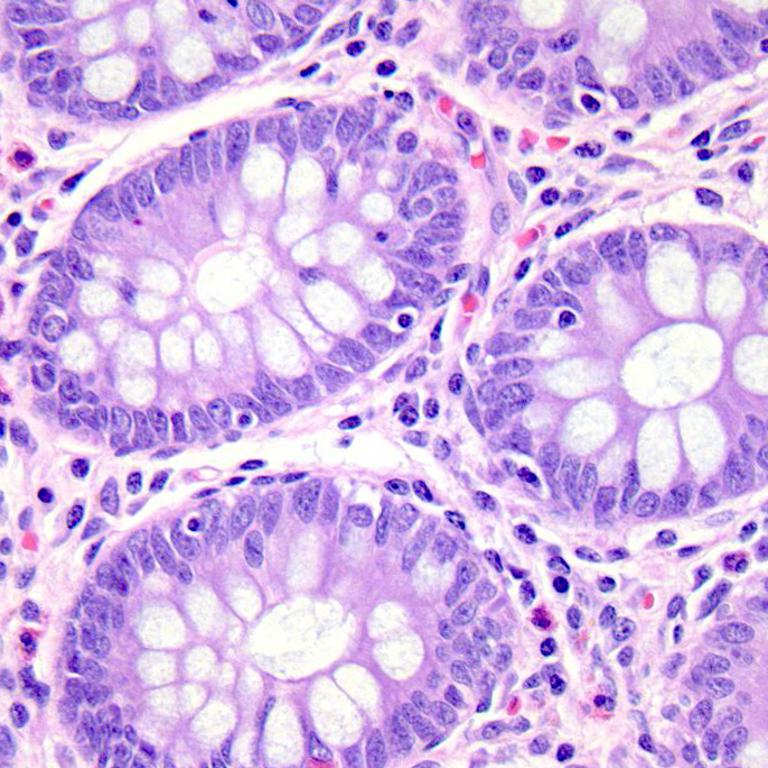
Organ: colon
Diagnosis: benign